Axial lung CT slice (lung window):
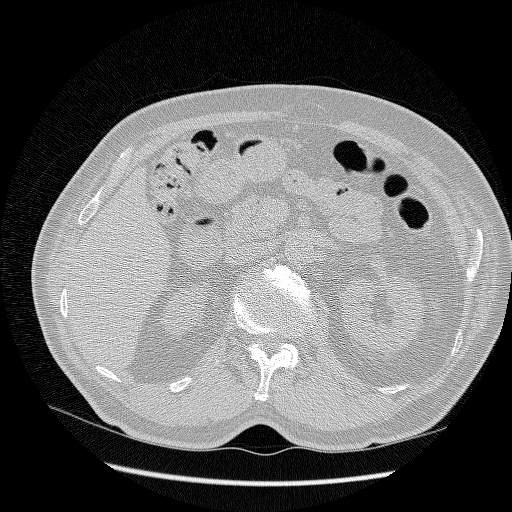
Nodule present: no